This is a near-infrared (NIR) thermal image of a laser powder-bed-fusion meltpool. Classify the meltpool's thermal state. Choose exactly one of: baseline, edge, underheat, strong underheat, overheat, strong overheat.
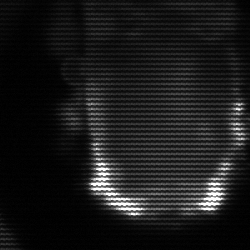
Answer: baseline